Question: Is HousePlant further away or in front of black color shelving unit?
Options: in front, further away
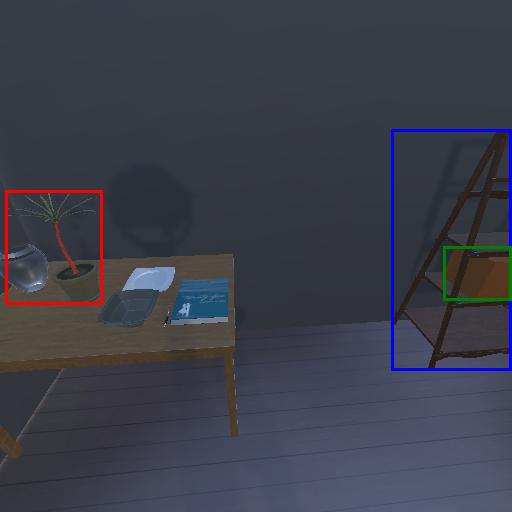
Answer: in front